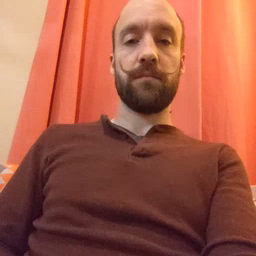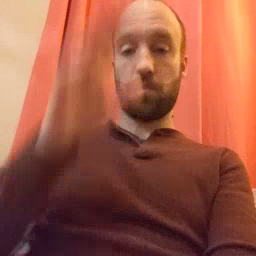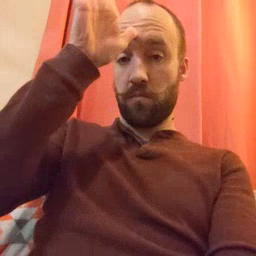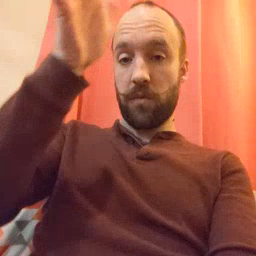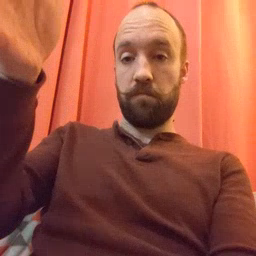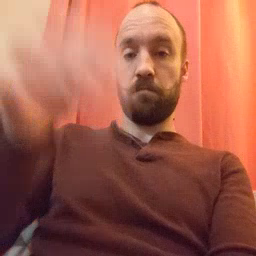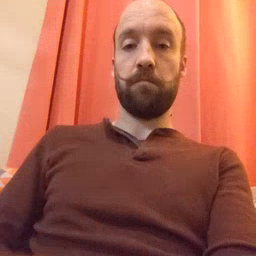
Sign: grandpa